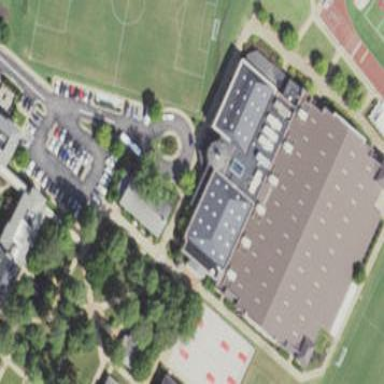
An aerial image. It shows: School building.